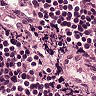
Metastatic tissue present: no